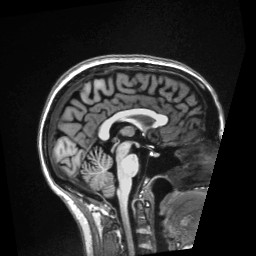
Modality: T1w
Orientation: sagittal